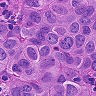
Metastatic tissue present: yes